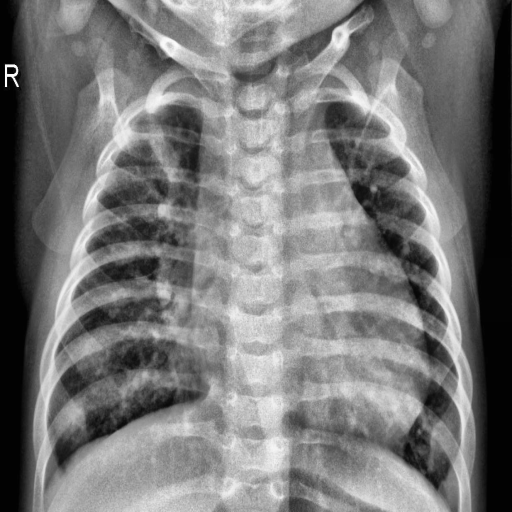
Finding: PNEUMONIA